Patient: sex M, age 52
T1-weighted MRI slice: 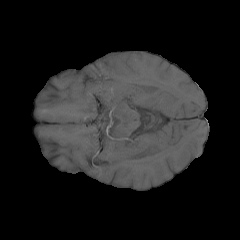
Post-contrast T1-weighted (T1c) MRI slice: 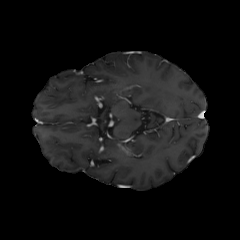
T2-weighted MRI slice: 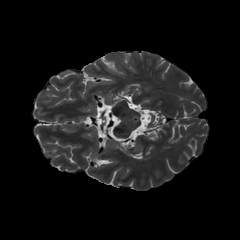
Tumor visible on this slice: no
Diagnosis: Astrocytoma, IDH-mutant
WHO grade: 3